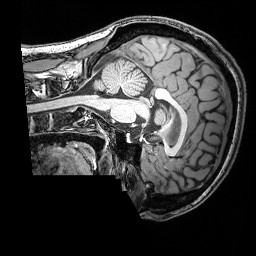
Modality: T1w
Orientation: sagittal
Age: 22
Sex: male
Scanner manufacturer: siemens
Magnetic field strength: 3 T
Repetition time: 2.53 s
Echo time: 0.00388 s